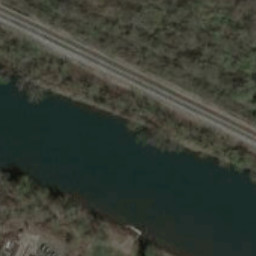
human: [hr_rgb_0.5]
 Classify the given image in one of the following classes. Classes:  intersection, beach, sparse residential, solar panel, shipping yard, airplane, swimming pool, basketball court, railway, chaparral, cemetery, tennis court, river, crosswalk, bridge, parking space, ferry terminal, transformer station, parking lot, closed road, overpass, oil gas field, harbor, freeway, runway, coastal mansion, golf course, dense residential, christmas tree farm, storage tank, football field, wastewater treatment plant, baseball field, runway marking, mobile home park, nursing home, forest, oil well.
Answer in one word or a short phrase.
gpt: river